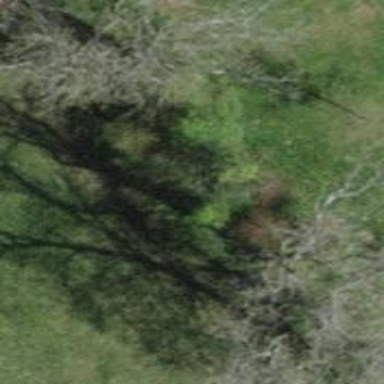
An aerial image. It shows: Row of trees in natural setting.